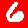
Digit: 6